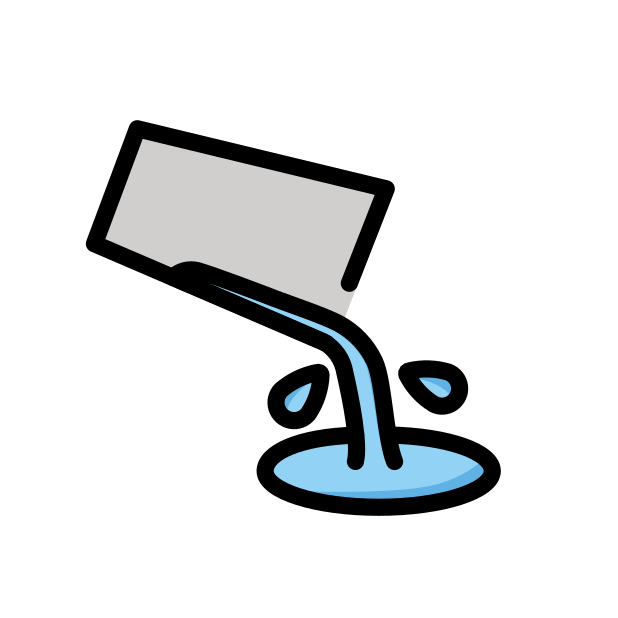
Emoji: 🫗
Name: pouring liquid
Unicode: 0x1fad7